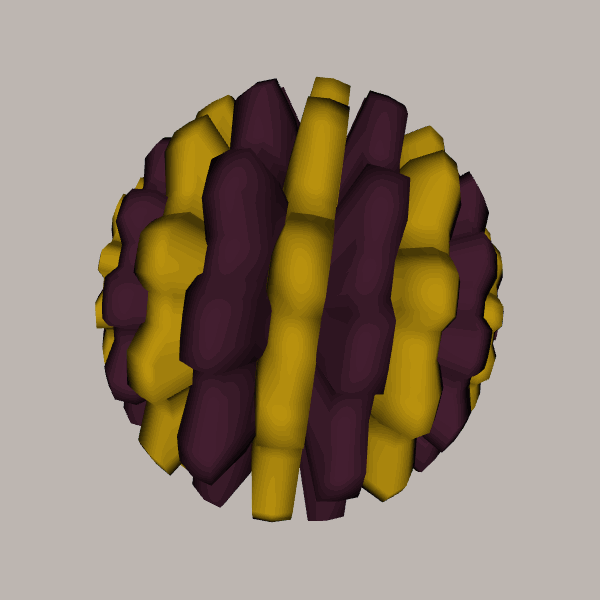
Background: light